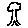
Label: tree